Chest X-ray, PA view. Patient: 46 years old, sex F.
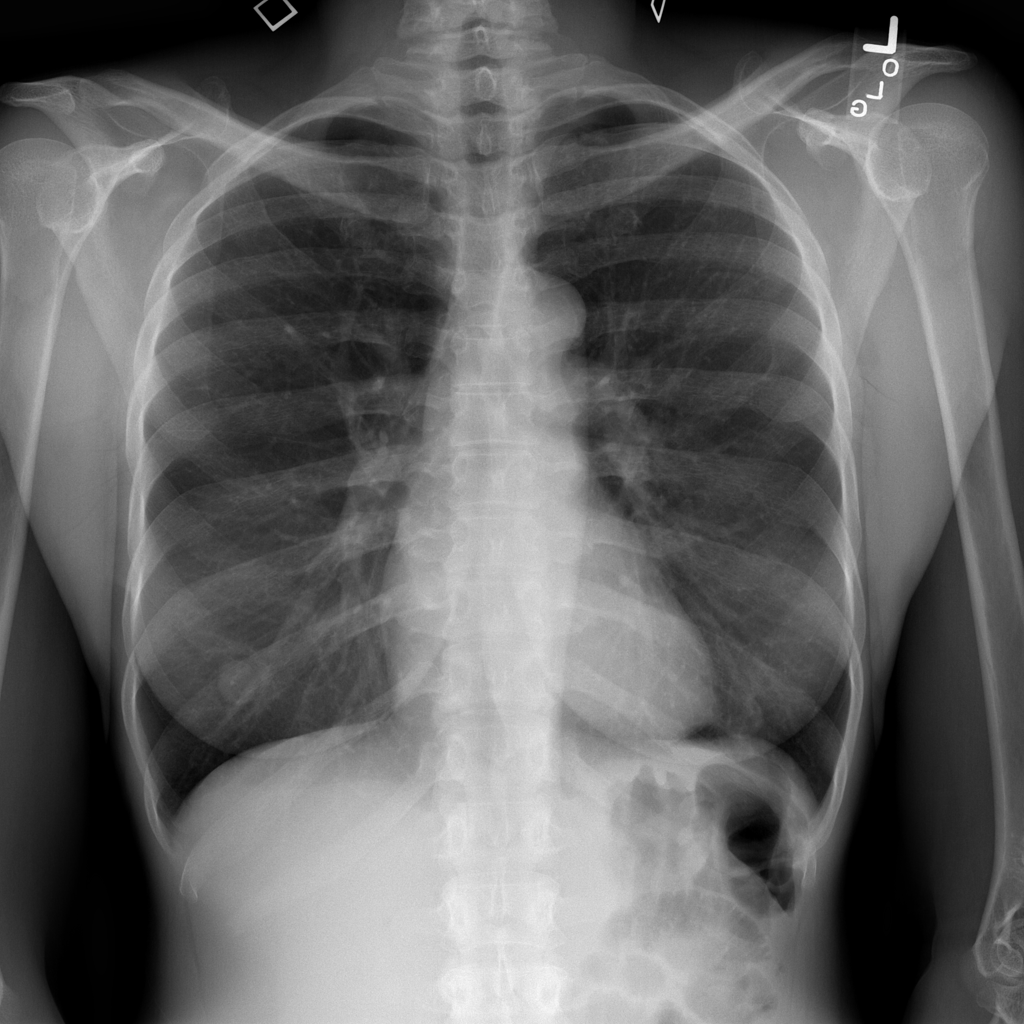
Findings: No Finding